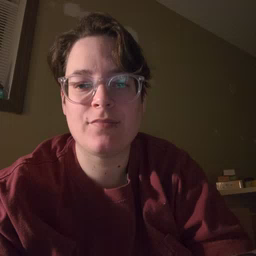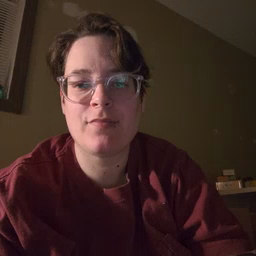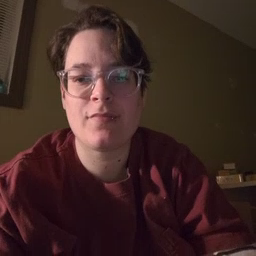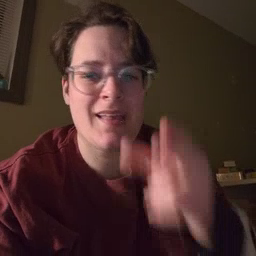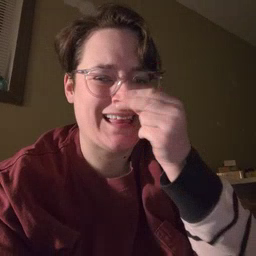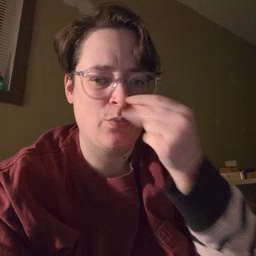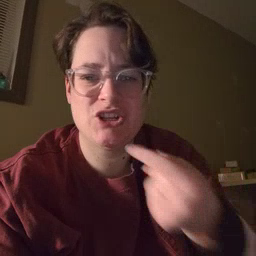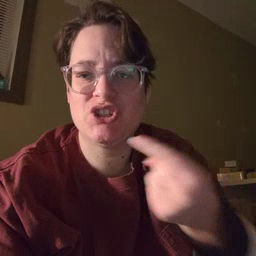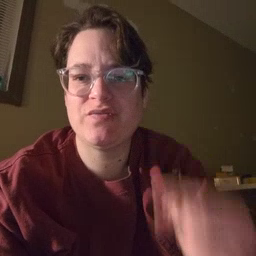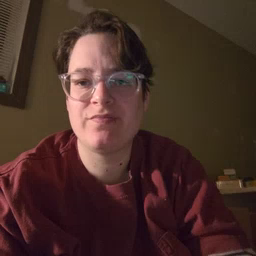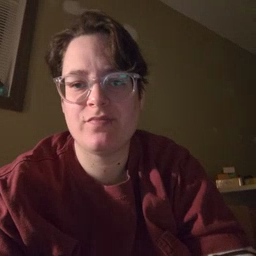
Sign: owie